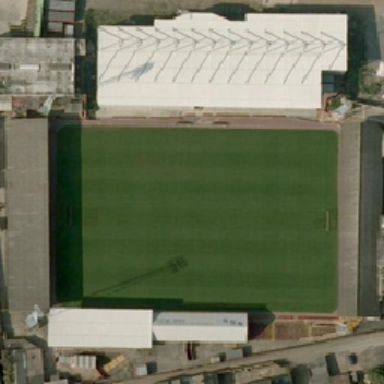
There is a football field near some buildings .